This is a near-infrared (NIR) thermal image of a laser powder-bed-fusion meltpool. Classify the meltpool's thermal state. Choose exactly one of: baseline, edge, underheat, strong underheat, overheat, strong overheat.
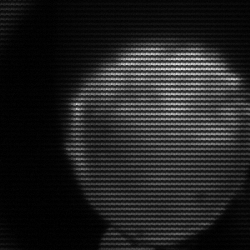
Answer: edge